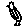
Label: bird